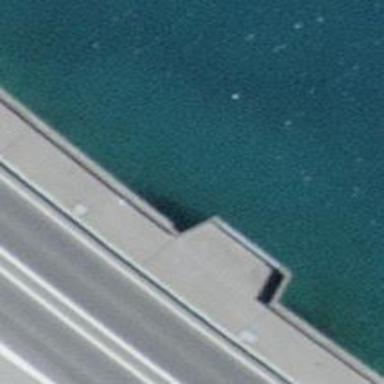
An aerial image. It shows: Cycleway bridge with asphalt surface.